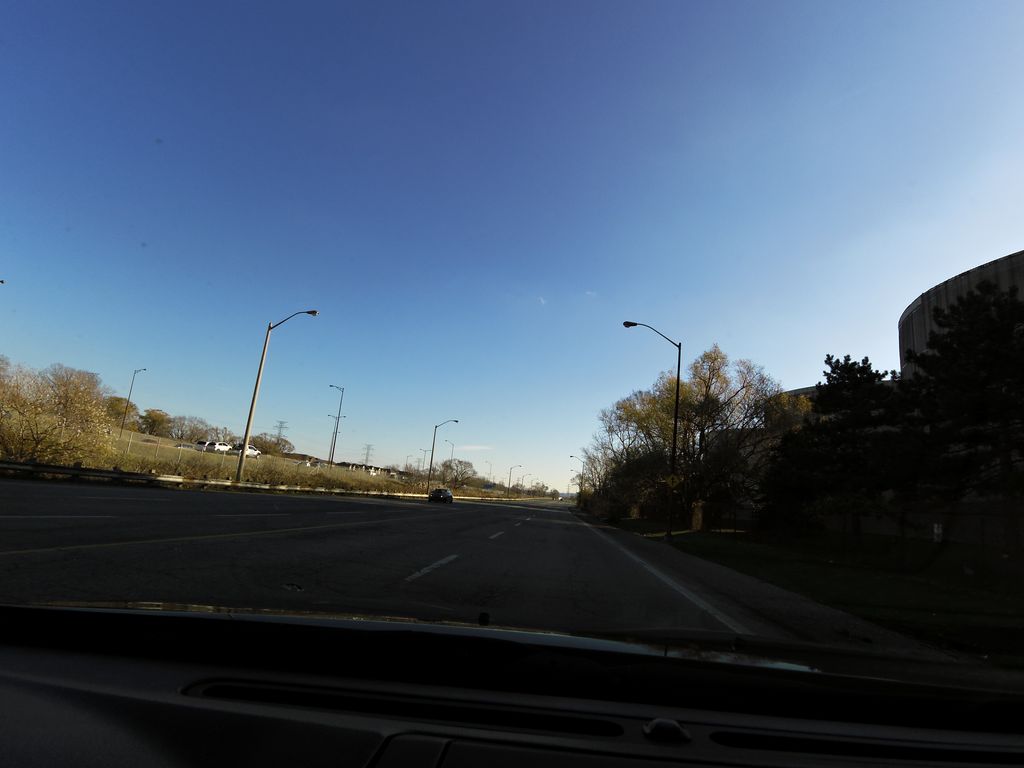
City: hamilton